Aerial crown-view tile of a tropical tree (Barro Colorado Island, Panama), acquired 20240611:
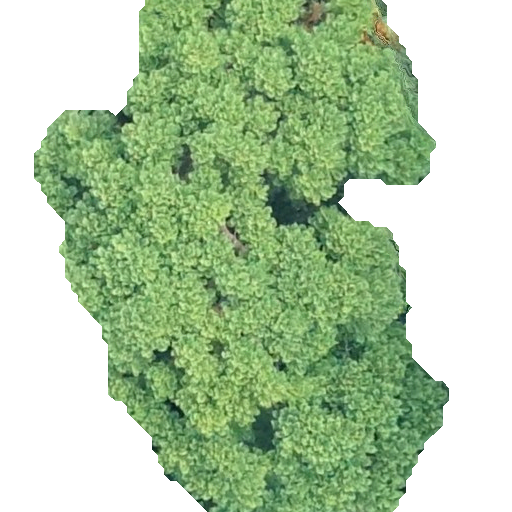
Species: Jacaranda copaia
GBIF accepted scientific name: Jacaranda copaia
Crown area: 263.189 m²